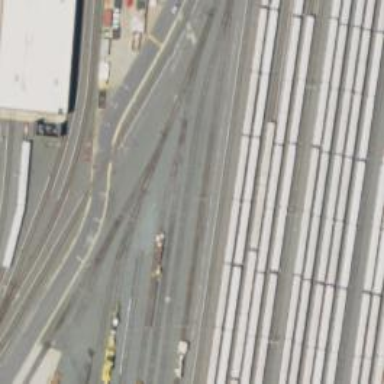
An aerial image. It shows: Electrified rail service yard.